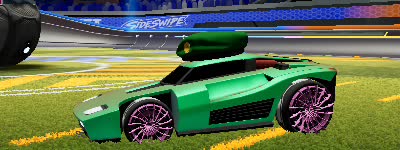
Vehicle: breakout